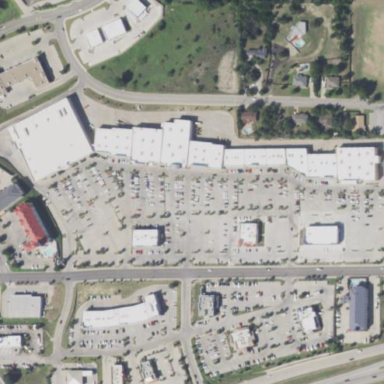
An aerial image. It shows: Retail area.